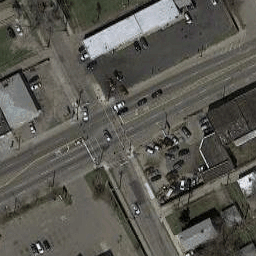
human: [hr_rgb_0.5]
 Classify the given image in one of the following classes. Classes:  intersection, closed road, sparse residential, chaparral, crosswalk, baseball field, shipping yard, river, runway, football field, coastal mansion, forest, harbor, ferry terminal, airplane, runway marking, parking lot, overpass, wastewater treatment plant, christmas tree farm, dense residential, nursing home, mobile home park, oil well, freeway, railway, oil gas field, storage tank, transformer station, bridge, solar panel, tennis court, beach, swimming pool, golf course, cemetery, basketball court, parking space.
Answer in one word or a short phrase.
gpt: intersection